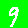
Digit: 9